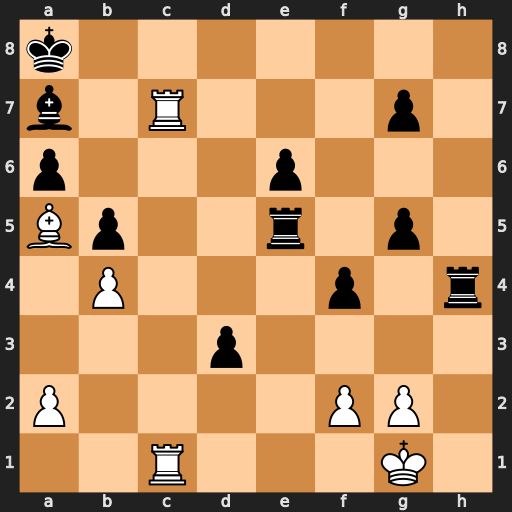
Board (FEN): k7/b1R3p1/p3p3/Bp2r1p1/1P3p1r/3p4/P4PP1/2R3K1
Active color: w
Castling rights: -
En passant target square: -
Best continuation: Rc8+ Bb8 Rxb8+ Kxb8 Bc7+ Kb7 Bxe5